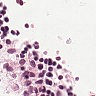
Metastatic tissue present: no